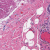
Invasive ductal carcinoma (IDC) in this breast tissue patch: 0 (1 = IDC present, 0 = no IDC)